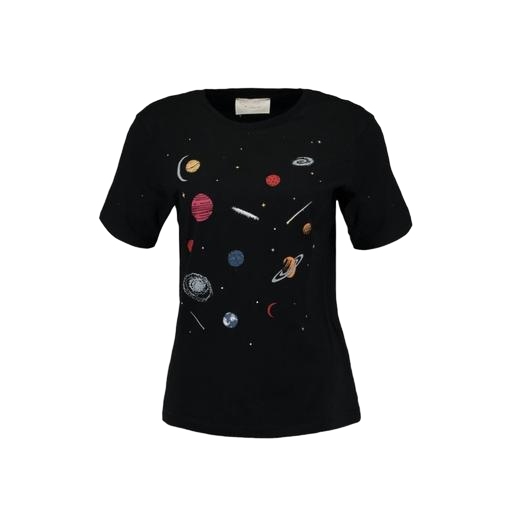
multicolor black constellation t-shirt, solar system t shirt, my space graphic tee, white background